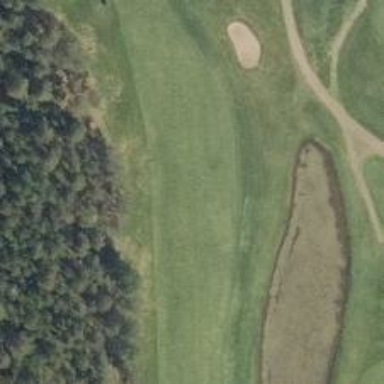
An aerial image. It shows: Golf hole.